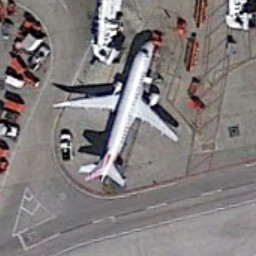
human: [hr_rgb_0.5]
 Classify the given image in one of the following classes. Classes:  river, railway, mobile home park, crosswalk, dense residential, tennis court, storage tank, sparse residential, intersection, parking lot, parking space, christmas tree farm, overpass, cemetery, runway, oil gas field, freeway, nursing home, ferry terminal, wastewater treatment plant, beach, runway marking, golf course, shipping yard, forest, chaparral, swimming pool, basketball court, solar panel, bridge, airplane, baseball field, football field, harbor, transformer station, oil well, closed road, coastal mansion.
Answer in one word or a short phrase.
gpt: airplane